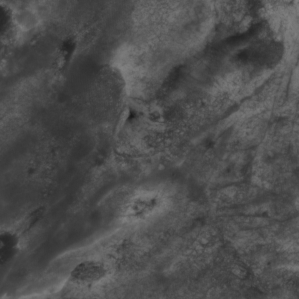
Label: non_frost